Field crop: maize
Growth stage: 2
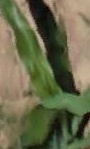
Species: maize